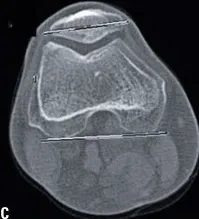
Right knee images before surgery. . Patellar tilt (7 degrees).
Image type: radiology (ct)